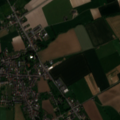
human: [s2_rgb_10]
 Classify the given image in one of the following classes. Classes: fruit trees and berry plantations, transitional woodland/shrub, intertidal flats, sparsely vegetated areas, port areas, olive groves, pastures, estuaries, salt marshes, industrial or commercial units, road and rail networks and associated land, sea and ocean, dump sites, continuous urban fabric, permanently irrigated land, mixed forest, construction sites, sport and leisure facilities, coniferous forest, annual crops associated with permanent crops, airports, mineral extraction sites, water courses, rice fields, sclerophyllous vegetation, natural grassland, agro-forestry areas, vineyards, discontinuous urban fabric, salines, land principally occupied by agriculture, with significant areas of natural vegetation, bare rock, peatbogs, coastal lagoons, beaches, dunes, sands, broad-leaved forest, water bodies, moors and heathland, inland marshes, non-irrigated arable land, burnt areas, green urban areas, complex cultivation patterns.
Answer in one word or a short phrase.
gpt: discontinuous urban fabric, non-irrigated arable land, pastures, complex cultivation patterns